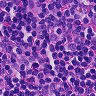
Metastatic tissue present: no